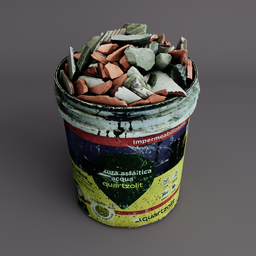
Label: tools